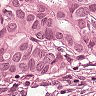
Metastatic tissue present: yes